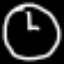
Label: clock